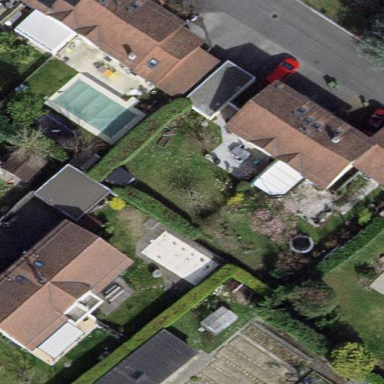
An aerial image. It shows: Garden enclosed by fence.